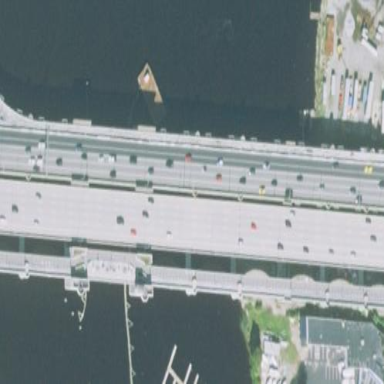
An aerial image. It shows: Bridge with beam structure.